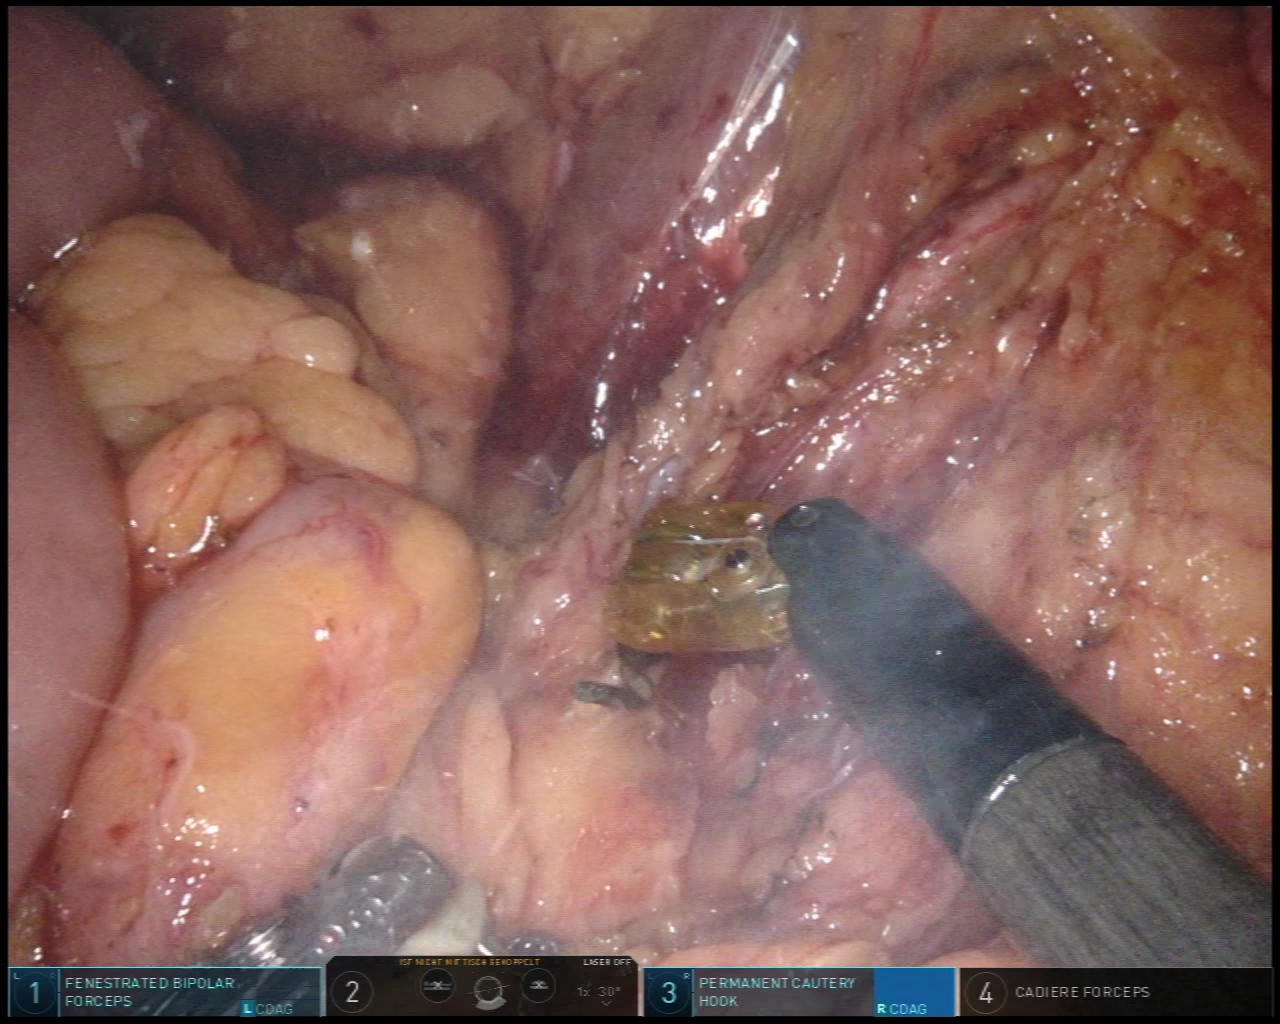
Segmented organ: ureter
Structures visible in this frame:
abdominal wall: no
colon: yes
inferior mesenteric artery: no
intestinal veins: no
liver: no
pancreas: no
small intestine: no
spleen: no
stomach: no
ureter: yes
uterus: no
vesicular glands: no